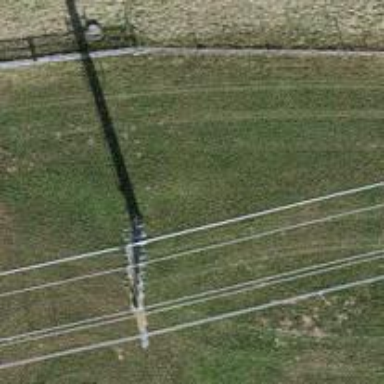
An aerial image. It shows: Concrete power pole.